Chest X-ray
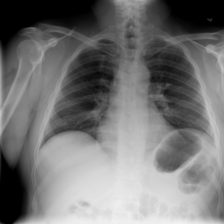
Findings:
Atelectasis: negative
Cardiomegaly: negative
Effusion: negative
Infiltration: negative
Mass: negative
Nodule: negative
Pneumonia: negative
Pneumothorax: negative
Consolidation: negative
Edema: negative
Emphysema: negative
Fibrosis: negative
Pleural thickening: negative
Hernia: negative